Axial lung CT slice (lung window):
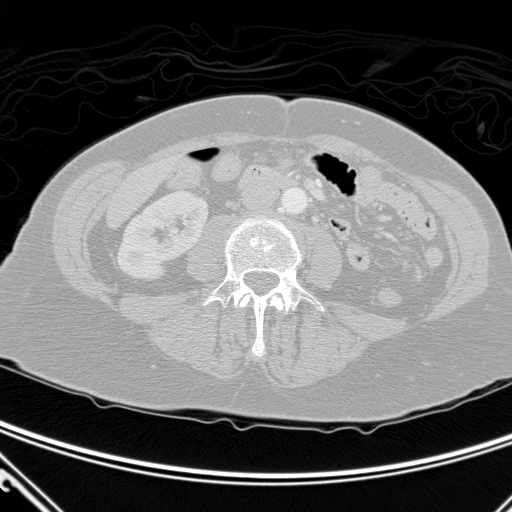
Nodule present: no